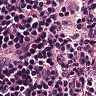
Metastatic tissue present: no